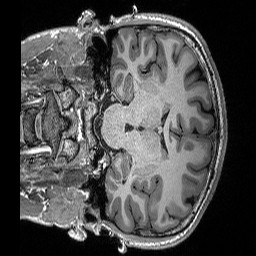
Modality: T1w
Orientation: coronal
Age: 21
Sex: male